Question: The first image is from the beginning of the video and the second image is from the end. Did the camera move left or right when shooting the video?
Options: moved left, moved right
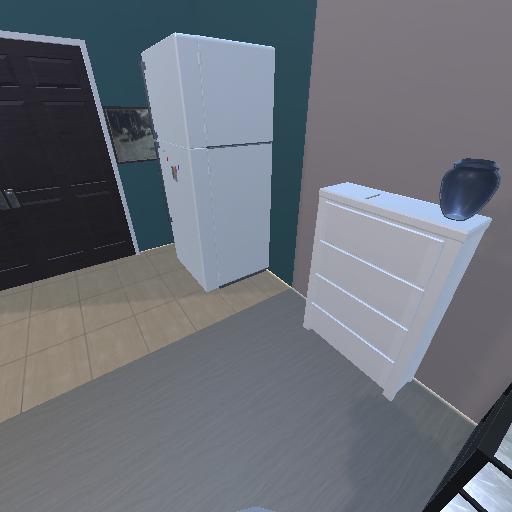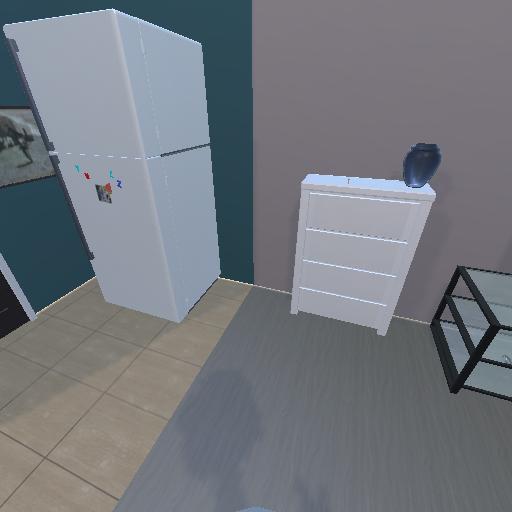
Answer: moved left